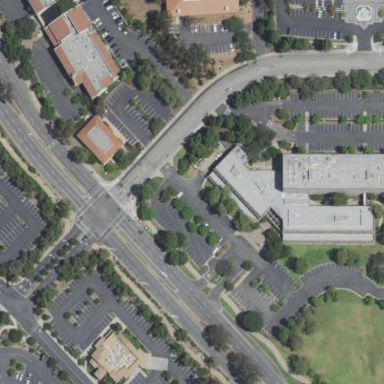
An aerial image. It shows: Commercial building.